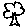
Label: tree